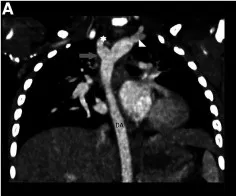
Chest CT angiography scan, coronary reconstruction: elongation of the aorta, and ,an aberrant right subclavian artery with KD.
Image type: radiology (ct)